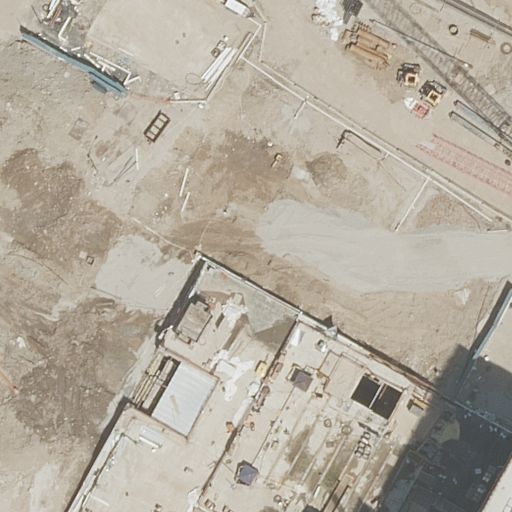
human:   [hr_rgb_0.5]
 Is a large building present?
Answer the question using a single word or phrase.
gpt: yes

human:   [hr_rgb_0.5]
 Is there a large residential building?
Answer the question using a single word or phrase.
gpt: yes

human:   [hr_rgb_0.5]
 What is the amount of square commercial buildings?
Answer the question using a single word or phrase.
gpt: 0

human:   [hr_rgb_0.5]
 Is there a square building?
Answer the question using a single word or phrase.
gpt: no

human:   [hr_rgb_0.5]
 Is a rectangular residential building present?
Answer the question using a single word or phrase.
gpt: yes

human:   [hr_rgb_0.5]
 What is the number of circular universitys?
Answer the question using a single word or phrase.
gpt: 0

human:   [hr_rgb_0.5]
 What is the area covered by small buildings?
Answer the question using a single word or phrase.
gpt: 0m2

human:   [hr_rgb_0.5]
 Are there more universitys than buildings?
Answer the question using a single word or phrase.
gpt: no

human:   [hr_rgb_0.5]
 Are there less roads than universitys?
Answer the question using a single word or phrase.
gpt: yes

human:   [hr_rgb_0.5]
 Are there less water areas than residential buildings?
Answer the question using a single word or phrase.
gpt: yes

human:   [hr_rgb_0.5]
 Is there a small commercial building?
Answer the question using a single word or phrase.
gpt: no

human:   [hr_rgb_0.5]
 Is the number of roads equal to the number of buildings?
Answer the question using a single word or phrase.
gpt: no

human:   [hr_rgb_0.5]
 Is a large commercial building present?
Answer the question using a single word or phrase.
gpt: no

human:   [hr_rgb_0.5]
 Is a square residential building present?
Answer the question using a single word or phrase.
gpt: no

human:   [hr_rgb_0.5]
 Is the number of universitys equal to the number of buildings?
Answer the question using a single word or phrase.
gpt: yes

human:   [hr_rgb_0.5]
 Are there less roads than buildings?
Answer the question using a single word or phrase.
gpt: yes

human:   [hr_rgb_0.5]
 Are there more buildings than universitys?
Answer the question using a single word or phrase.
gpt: no

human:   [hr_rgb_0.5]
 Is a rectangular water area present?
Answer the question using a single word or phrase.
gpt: no

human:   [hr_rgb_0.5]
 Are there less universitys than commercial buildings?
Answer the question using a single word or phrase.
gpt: no

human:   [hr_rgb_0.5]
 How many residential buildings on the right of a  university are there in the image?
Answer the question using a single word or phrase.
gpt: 1

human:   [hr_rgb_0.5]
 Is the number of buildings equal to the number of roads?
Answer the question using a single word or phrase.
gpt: no

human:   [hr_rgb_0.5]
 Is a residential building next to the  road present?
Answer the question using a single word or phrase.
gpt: yes

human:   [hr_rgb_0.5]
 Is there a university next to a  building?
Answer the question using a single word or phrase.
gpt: yes

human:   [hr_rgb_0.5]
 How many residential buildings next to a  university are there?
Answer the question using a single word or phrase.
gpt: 2

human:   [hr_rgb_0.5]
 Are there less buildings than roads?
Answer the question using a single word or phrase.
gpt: no

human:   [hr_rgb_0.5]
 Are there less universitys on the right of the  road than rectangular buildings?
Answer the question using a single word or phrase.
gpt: yes

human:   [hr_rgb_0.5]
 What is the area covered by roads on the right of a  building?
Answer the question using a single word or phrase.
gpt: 0m2

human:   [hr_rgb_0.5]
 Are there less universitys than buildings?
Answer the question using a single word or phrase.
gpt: no

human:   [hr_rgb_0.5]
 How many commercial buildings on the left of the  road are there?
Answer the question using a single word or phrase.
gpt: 0

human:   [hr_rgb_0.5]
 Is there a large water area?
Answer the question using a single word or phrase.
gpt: no

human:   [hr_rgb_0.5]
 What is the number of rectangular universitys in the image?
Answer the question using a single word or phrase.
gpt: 2

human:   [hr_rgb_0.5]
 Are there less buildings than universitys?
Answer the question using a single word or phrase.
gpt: no

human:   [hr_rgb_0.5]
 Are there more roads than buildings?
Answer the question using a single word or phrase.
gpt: no

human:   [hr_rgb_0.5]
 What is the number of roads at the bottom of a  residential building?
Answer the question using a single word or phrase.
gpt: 0

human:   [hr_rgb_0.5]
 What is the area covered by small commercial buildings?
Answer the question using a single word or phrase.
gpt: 0m2

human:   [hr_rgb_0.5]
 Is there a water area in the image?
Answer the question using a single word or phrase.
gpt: no